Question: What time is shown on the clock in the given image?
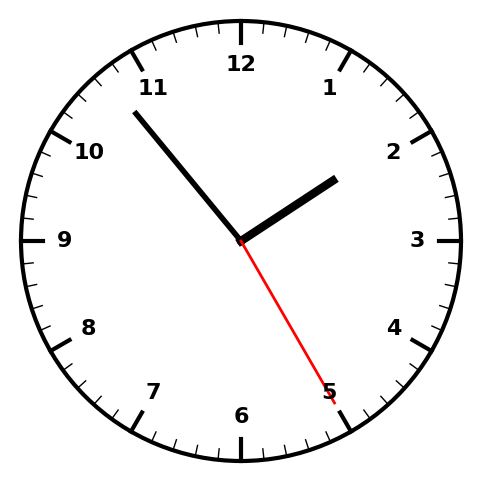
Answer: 01:53:25